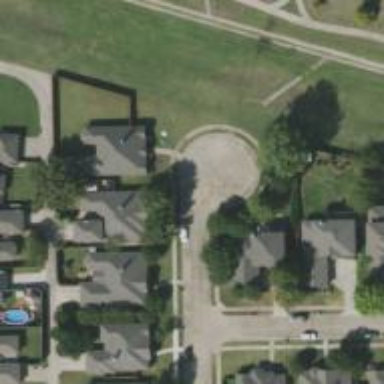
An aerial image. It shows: Circle-shaped turning circle on the road.